Question: I am new to spring and hibernate. I have created a spring-mvc app with hibernate integration and when I run the code I get the below error.
My requirement is to pick the relevant 'path' from the 'advertisement' given the customer 'category'.
This involves two tables respectively along with the 3rd table for many-many mapping.
'''
org.springframework.beans.factory.BeanCreationException: Error creating bean with name 'hibernate3AnnotatedSessionFactory' defined in ServletContext resource [/WEB-INF/mvc-dispatcher-servlet.xml]: Invocation of init method failed; nested exception is org.hibernate.MappingException: Could not determine type for: java.util.Set, at table: customercategory, for columns: [org.hibernate.mapping.Column(advertisements)]
org.springframework.beans.factory.support.AbstractAutowireCapableBeanFactory.initializeBean(AbstractAutowireCapableBeanFactory.java:1568)
org.springframework.beans.factory.support.AbstractAutowireCapableBeanFactory.doCreateBean(AbstractAutowireCapableBeanFactory.java:540)
org.springframework.beans.factory.support.AbstractAutowireCapableBeanFactory.createBean(AbstractAutowireCapableBeanFactory.java:476)
org.springframework.beans.factory.support.AbstractBeanFactory$1.getObject(AbstractBeanFactory.java:302)
org.springframework.beans.factory.support.DefaultSingletonBeanRegistry.getSingleton(DefaultSingletonBeanRegistry.java:229)
org.springframework.beans.factory.support.AbstractBeanFactory.doGetBean(AbstractBeanFactory.java:298)
org.springframework.beans.factory.support.AbstractBeanFactory.getBean(AbstractBeanFactory.java:193)
org.springframework.beans.factory.support.DefaultListableBeanFactory.preInstantiateSingletons(DefaultListableBeanFactory.java:706)
org.springframework.context.support.AbstractApplicationContext.finishBeanFactoryInitialization(AbstractApplicationContext.java:757)
org.springframework.context.support.AbstractApplicationContext.refresh(AbstractApplicationContext.java:480)
org.springframework.web.servlet.FrameworkServlet.configureAndRefreshWebApplicationContext(FrameworkServlet.java:663)
org.springframework.web.servlet.FrameworkServlet.createWebApplicationContext(FrameworkServlet.java:629)
org.springframework.web.servlet.FrameworkServlet.createWebApplicationContext(FrameworkServlet.java:677)
org.springframework.web.servlet.FrameworkServlet.initWebApplicationContext(FrameworkServlet.java:548)
org.springframework.web.servlet.FrameworkServlet.initServletBean(FrameworkServlet.java:489)
org.springframework.web.servlet.HttpServletBean.init(HttpServletBean.java:136)
javax.servlet.GenericServlet.init(GenericServlet.java:158)
org.apache.catalina.authenticator.AuthenticatorBase.invoke(AuthenticatorBase.java:505)
org.apache.catalina.valves.ErrorReportValve.invoke(ErrorReportValve.java:103)
org.apache.catalina.valves.AccessLogValve.invoke(AccessLogValve.java:957)
org.apache.catalina.connector.CoyoteAdapter.service(CoyoteAdapter.java:423)
org.apache.coyote.http11.AbstractHttp11Processor.process(AbstractHttp11Processor.java:1079)
org.apache.coyote.AbstractProtocol$AbstractConnectionHandler.process(AbstractProtocol.java:620)
org.apache.tomcat.util.net.AprEndpoint$SocketProcessor.doRun(AprEndpoint.java:2476)
org.apache.tomcat.util.net.AprEndpoint$SocketProcessor.run(AprEndpoint.java:2465)
java.util.concurrent.ThreadPoolExecutor.runWorker(ThreadPoolExecutor.java:1142)
java.util.concurrent.ThreadPoolExecutor$Worker.run(ThreadPoolExecutor.java:617)
org.apache.tomcat.util.threads.TaskThread$WrappingRunnable.run(TaskThread.java:61)
java.lang.Thread.run(Thread.java:745)
'''
Below is my model class Advertisement
'''
@Entity
@Table(name = "advertisement")
public class Advertisement {
@Id
@Column(name="id")
@GeneratedValue(strategy = GenerationType.IDENTITY)
private int id;
private String path;
private String name;
public int getId(){
return id;
}
public String getName(){
return name;
}
public void setName(){
this.name=name;
}
public String getPath(){
return path;
}
public void setPath(){
this.path=path;
}
}
'''
below is another model 'customercategory':
'''
@Entity
@Table(name = "customercategory")
public class CustomerCategory {
@Id
@Column(name="id")
@GeneratedValue(strategy = GenerationType.IDENTITY)
private int id;
@Column(name = "name")
private String name;
private Set advertisements;
public int getId(){
return id;
}
public String getName(){
return name;
}
public void setName(){
this.name=name;
}
public Set getAdvertisements(){
return advertisements;
}
public void setAdvertisements(Set advertisements){
this.advertisements=advertisements;
}
}
'''
Below is my DAO class in which im trying to run a query that needs information from a many-many table.
'''
public class CustomerCategoryDAOImpl implements CustomerCategoryDAO {
private SessionFactory sessionFactory;
private int catId;
private String adPath;
public void setSessionFactory(SessionFactory sessionFactory){
this.sessionFactory=sessionFactory;
}
@Override
public String getAdPath(String categoryName) {
sessionFactory = new Configuration()
.addResource("com/springapp/mvc/CustomerCategory.hbm.xml")
.buildSessionFactory();
Session session=this.sessionFactory.openSession();
session.beginTransaction();
Query query=session.createQuery("from CustomerCategory where name=:categoryName");
query.setParameter("name",categoryName);
for(Iterator it=query.iterate();it.hasNext();){
CustomerCategory c=(CustomerCategory)it.next();
catId=c.getId();
Set advertisements=c.getAdvertisements();
for(Iterator it2=advertisements.iterator();it2.hasNext();){
Advertisement ad=(Advertisement)it2.next();
adPath=ad.getPath();
}
}
session.getTransaction().commit();
session.close();
return adPath;
}
}
'''
below is my controller class that responds to the url request.
'''
@Controller
@RequestMapping(value = "/{category}", method = RequestMethod.GET)
public class HelloController {
@RequestMapping(method = RequestMethod.GET)
public void printWelcome(@PathVariable("category") String categoryName,
@RequestParam("value") String value,HttpServletResponse response) {
ApplicationContext context = new FileSystemXmlApplicationContext
("classpath:/../mvc-dispatcher-servlet.xml");
CustomerCategoryDAO cDAO=context.getBean(CustomerCategoryDAO.class);
String path = cDAO.getAdPath(value);
try {
//Get path to ad for the categoryName from the database
File adFile = new File(path);
// get your file as InputStream
InputStream is = FileUtils.openInputStream(adFile);
// copy it to response's OutputStream
org.apache.commons.io.IOUtils.copy(is, response.getOutputStream());
response.flushBuffer();
} catch (IOException ex) {
throw new RuntimeException("IOError writing file to output stream");
}
}
}
'''
Below is my dispatcher xml.
'''
<beans xmlns="http://www.springframework.org/schema/beans"
xmlns:xsi="http://www.w3.org/2001/XMLSchema-instance"
xmlns:context="http://www.springframework.org/schema/context"
xsi:schemaLocation="http://www.springframework.org/schema/beans
http://www.springframework.org/schema/beans/spring-beans.xsd
http://www.springframework.org/schema/context http://www.springframework.org/schema/context/spring-context.xsd">
<context:component-scan base-package="com.springapp.mvc"/>
<bean class="org.springframework.web.servlet.view.InternalResourceViewResolver">
<property name="prefix" value="/WEB-INF/pages/"/>
<property name="suffix" value=".jsp"/>
</bean>
<bean id="dataSource" class="org.apache.commons.dbcp.BasicDataSource"
destroy-method="close">
<property name="driverClassName" value="com.mysql.jdbc.Driver" />
<property name="url" value="jdbc:mysql://localhost:3306/ccas" />
<property name="username" value="root" />
<property name="password" value="" />
</bean>
<bean id="hibernate3AnnotatedSessionFactory"
class="org.springframework.orm.hibernate3.annotation.AnnotationSessionFactoryBean">
<property name="dataSource" ref="dataSource" />
<property name="annotatedClasses">
<list>
<value>com.springapp.mvc.CustomerCategory</value>
</list>
</property>
<property name="hibernateProperties">
<props>
<prop key="hibernate.dialect">org.hibernate.dialect.MySQLDialect</prop>
<prop key="hibernate.current_session_context_class">thread</prop>
<prop key="hibernate.show_sql">false</prop>
</props>
</property>
</bean>
<bean id="customerCategoryDAO" class="com.springapp.mvc.CustomerCategoryDAOImpl">
<property name="sessionFactory" ref="hibernate3AnnotatedSessionFactory" />
</bean>
'''
and below is my hibernate xml.
'''
<?xml version="1.0" encoding="utf-8"?>
<!DOCTYPE hibernate-mapping PUBLIC
"-//Hibernate/Hibernate Mapping DTD//EN"
"http://www.hibernate.org/dtd/hibernate-mapping-3.0.dtd">
<hibernate-mapping package="com.springapp.mvc">
<class name="CustomerCategory" table="customercategory">
<meta attribute="class-description">
This class contains the customer category detail.
</meta>
<id name="id" type="int" column="id">
<generator class="native"/>
</id>
<set name="advertisements" cascade="save-update" table="customercategory_has_advertisement">
<key column="customerCategory_id"/>
<many-to-many column="advertisement_id" class="Advertisement"/>
</set>
<property name="name" column="name" type="string"/>
</class>
<class name="Advertisement" table="advertisement">
<meta attribute="class-description">
This class contains the advertisement records.
</meta>
<id name="id" type="int" column="id">
<generator class="native"/>
</id>
<property name="name" column="name" type="string"/>
<property name="path" column="path" type="string"/>
</class>
'''
I have attached an image of my folder structure as well.

Please help.
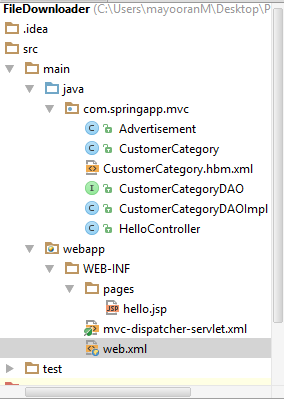
Answer: In order to have a 'Many-to-Many' mapping between the two entities you have to specify this mapping in the two sides of the relation, and because you haven't declared a collection of 'CustomerCategory' in your 'Advertisement' class so you have to add it, your code should like like this:
In the Advertisement class:
'''
@ManyToMany(
cascade = {CascadeType.PERSIST, CascadeType.MERGE},
mappedBy = "advertisements",
targetEntity = Advertisement.class
)
private Set<CustomerCategory> customerCategories;
//getters and setters
'''
And in your 'CustomerCategory' class:
'''
@ManyToMany(
targetEntity=package.CustomerCategory.class,
cascade={CascadeType.PERSIST, CascadeType.MERGE}
)
@JoinTable(
name="CustomerCategoryAdvertisements",
joinColumns=@JoinColumn(name="AdvertisementId"),
inverseJoinColumns=@JoinColumn(name="CustomerCategoryId")
)
private Set<Advertisement> advertisements;
'''
Specify the 'JoinTable' and the 'JoinColumn' in the mapping, also use different names for the entities primary keys, so change id to respectively 'AdvertisementId' and 'CustomerCategoryId'.
---
Your problem is that of the 'Set' 'advertisments' that's why you got the Exception : 'Could not determine type for: java.util.Set'.
So the following declaration:
'''
private Set advertisements;
'''
Should be:
'''
private Set<Advertisement> advertisements;
'''
Remember to change the getters and setters as well.
Also I don't see why you are mixing 'XML' and 'annotations' it can be the cause of this Exception too and surely many other problems, you should use only one of them.
I would recommend you to get rid of the 'XML' mapping and use 'annotations', here are some links that you can follow:
- <URL>